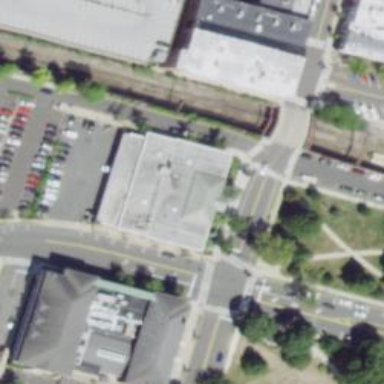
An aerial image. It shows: Building serving as post office.